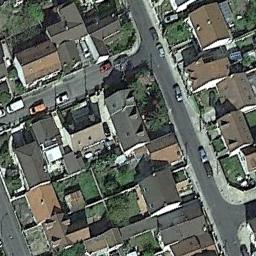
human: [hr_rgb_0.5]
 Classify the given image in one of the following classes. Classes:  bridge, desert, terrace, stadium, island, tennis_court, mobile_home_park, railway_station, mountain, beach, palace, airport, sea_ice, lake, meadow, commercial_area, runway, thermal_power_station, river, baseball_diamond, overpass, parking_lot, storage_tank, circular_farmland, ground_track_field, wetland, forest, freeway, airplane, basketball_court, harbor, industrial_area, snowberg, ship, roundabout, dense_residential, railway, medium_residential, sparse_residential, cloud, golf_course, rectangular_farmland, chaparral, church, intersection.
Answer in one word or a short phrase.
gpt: dense_residential